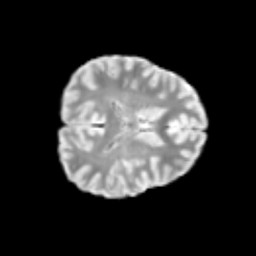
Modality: T2w
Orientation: axial
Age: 11
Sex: male
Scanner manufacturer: siemens
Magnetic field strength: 3 T
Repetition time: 3.8 s
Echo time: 0.07 s